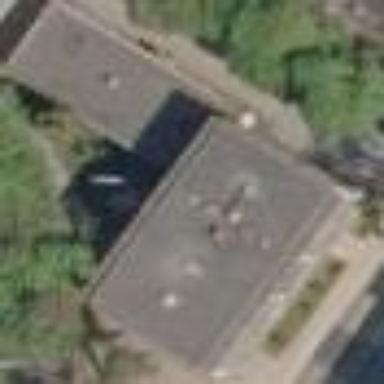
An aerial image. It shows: Apartment building with flat roof.